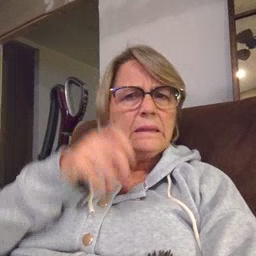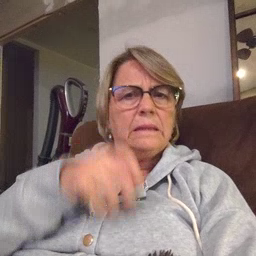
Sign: listen